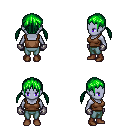
a pixel art fantasy rpg character, female body template, dark elf, purple skin, brown pirate shirt, teal pants, green twin-tailed hairstyle, metal gloves, brown shoes, four views (front, back, left, right), 2x2 character sprite sheet, small pixel art, hard edges, no anti-aliasing